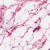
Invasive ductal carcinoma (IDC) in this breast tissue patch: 0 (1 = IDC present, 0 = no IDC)